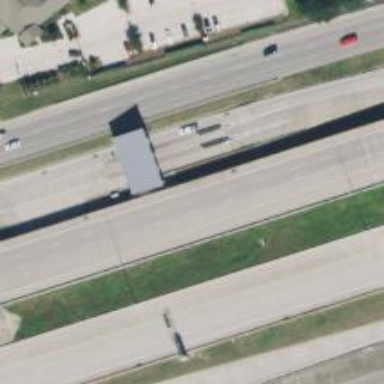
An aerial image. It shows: Toll gantry on the road.